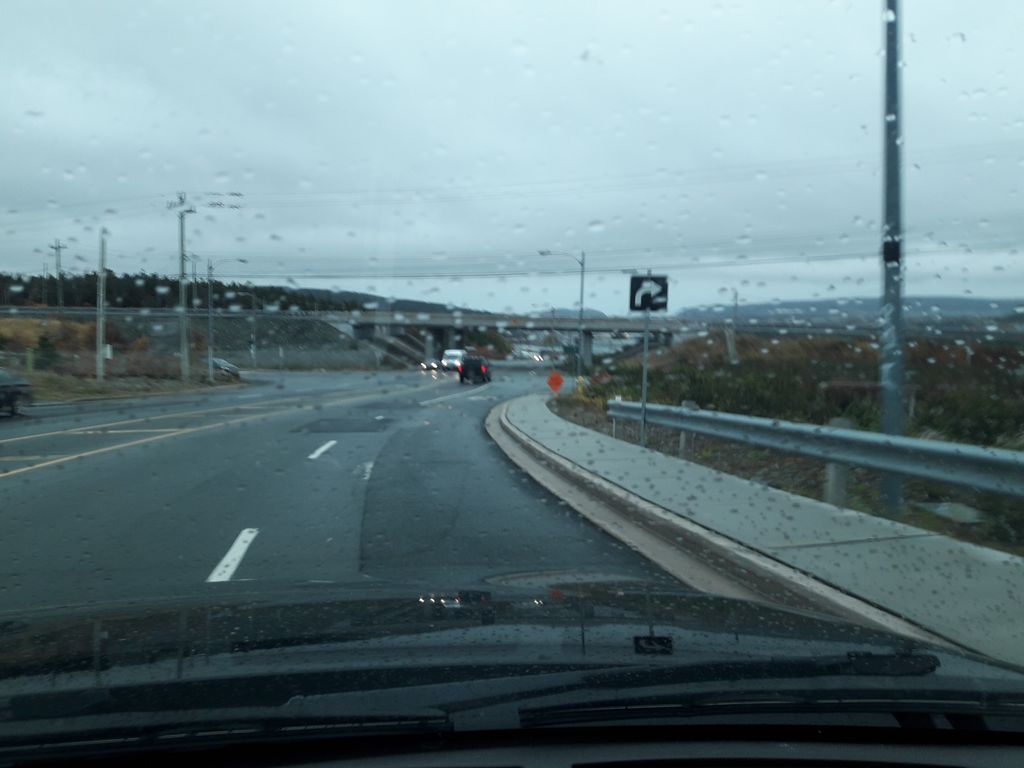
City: st_johns